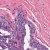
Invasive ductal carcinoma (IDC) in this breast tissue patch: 0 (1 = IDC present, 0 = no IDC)